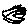
Label: triangle